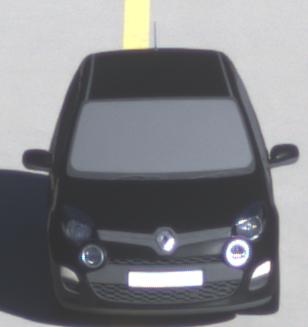
Make: Renault
Model: Twingo 1.2 LEV 16V 75
Detailed model: Twingo (II)
Model produced from: 2012/01
Model produced until: 2014/07
Doors: 3
Color: black
Road condition: dry road
Daytime: morning or afternoon
Contrast: high contrast